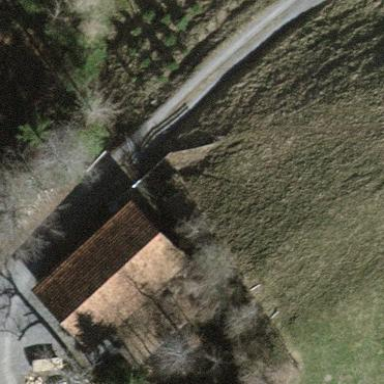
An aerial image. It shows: Garage building.